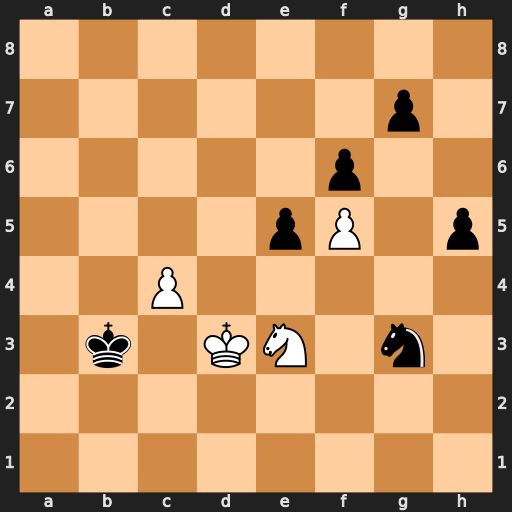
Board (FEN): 8/6p1/5p2/4pP1p/2P5/1k1KN1n1/8/8
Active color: w
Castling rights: -
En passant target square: -
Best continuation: c5 Nh1 Ke2